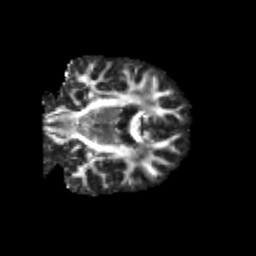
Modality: FA
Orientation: coronal
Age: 13
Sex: male
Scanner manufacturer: siemens
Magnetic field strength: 3 T
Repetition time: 3.8 s
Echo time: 0.07 s